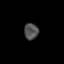
Tissue: prostate
Cell type: T cells
Senescence score: 0.8267
Nuclear area (px): 228
Mean DAPI intensity: 79.351